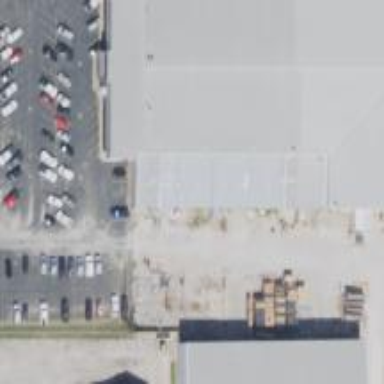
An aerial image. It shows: Industrial building.